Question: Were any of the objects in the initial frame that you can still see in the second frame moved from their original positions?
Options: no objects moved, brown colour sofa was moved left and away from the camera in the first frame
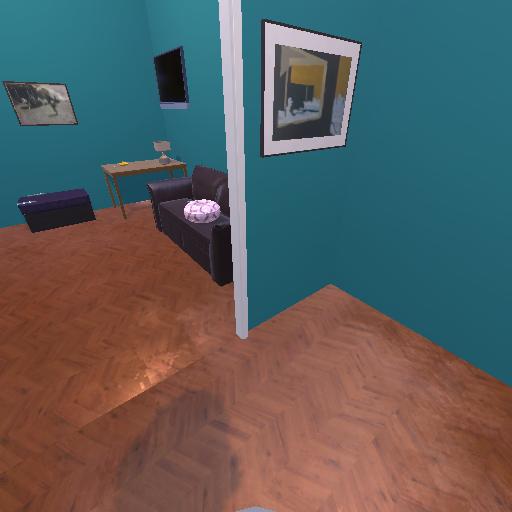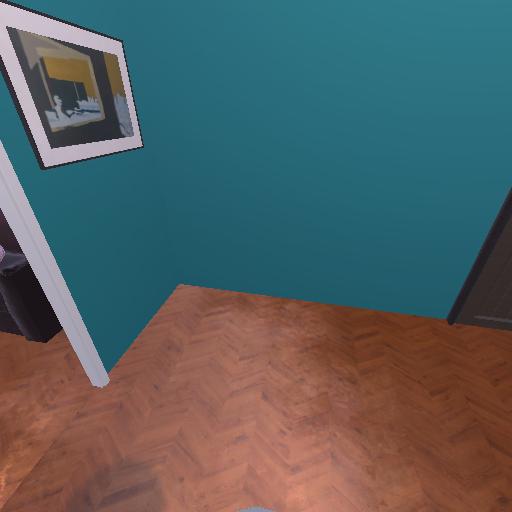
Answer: no objects moved